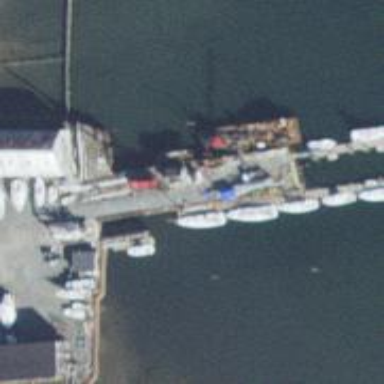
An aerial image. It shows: Man-made pier.